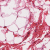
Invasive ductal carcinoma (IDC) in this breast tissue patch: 0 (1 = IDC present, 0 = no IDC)